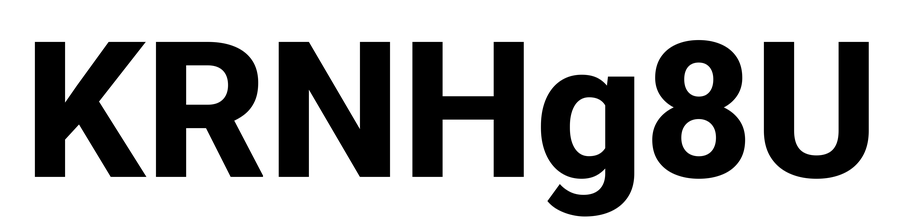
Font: Roboto_ExtraBold